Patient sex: M
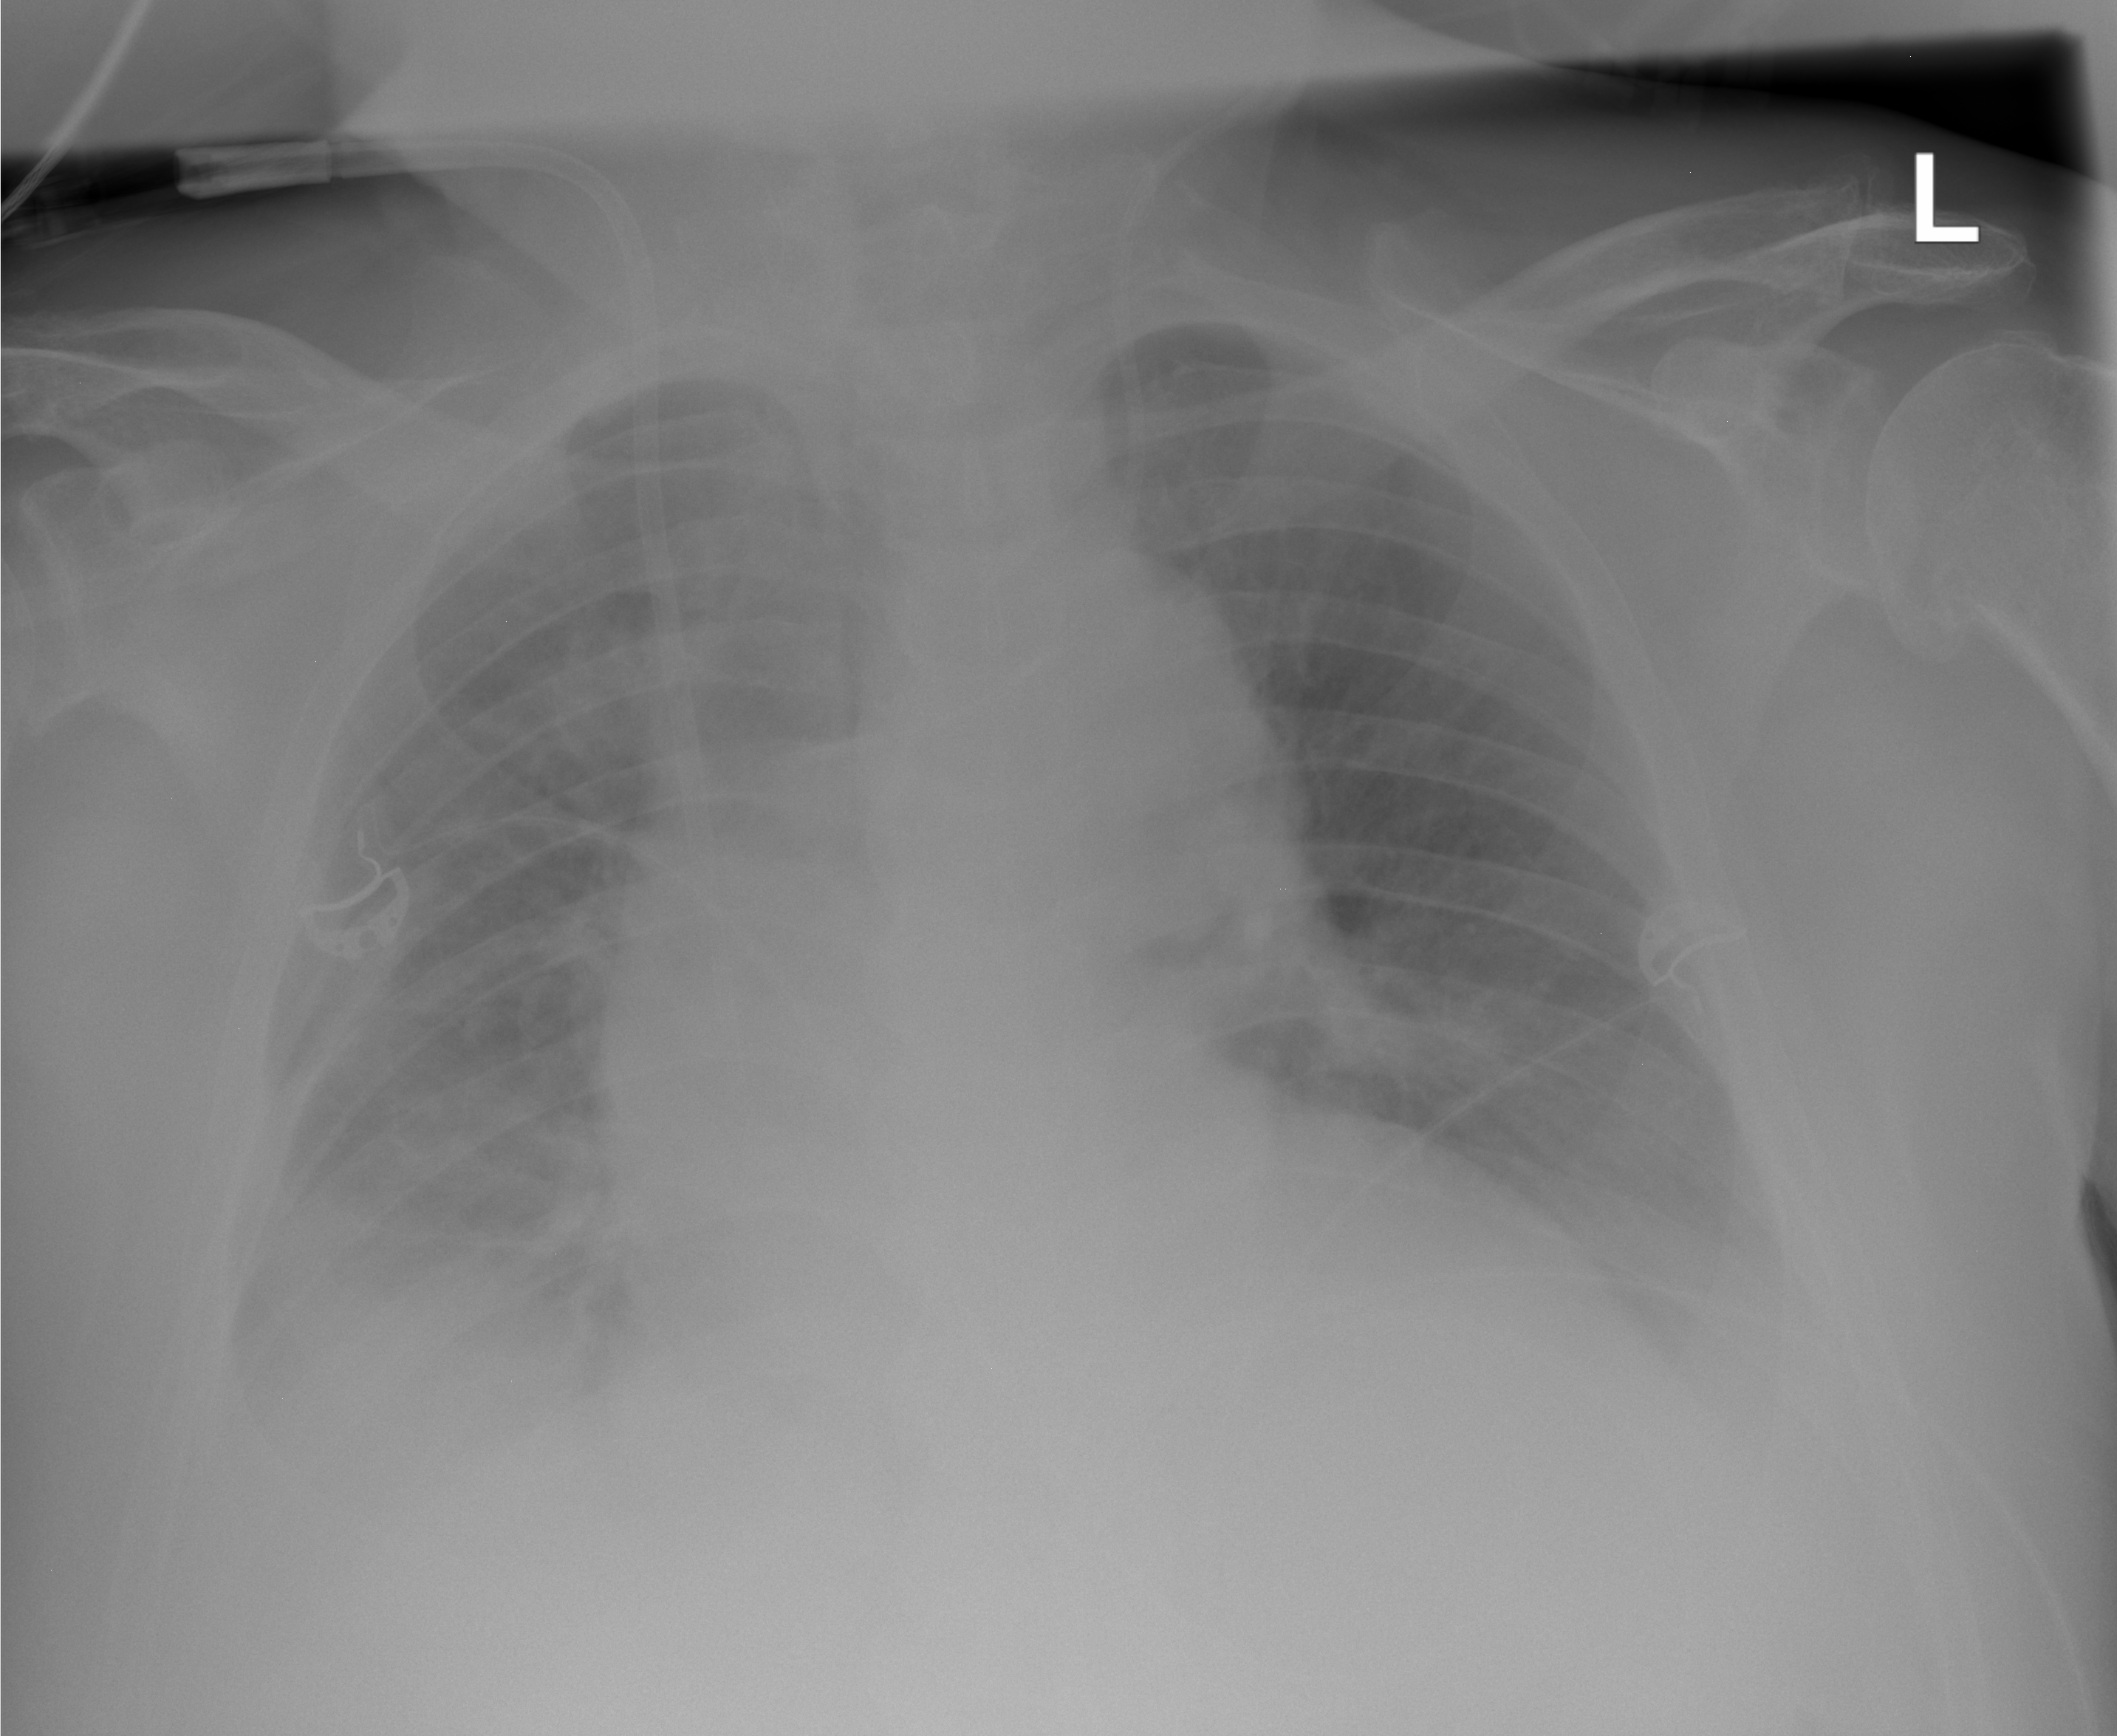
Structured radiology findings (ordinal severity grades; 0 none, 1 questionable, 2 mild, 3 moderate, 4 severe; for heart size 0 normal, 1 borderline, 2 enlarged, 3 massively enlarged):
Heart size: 1
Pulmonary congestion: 0
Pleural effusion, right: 3
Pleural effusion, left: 2
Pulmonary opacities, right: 0
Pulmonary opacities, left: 0
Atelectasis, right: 2
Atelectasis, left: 0